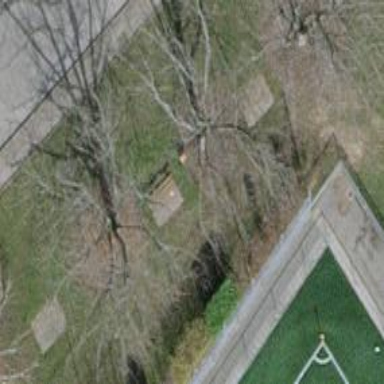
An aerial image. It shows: Bench.